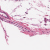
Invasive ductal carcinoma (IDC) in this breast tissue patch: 0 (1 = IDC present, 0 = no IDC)